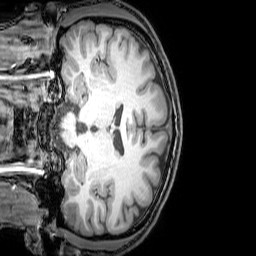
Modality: T1w
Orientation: coronal
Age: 21
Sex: male
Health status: healthy
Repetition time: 0.081 s
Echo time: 0.037 s